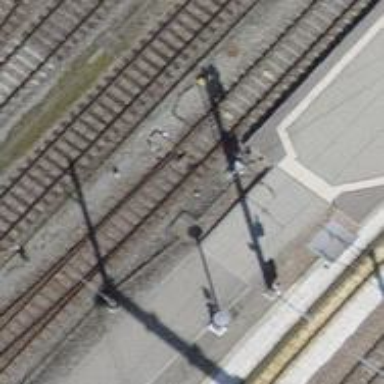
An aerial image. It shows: Railway switch.